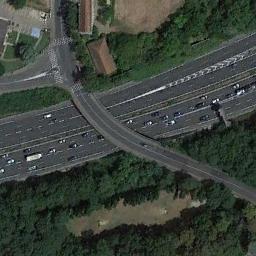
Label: overpass